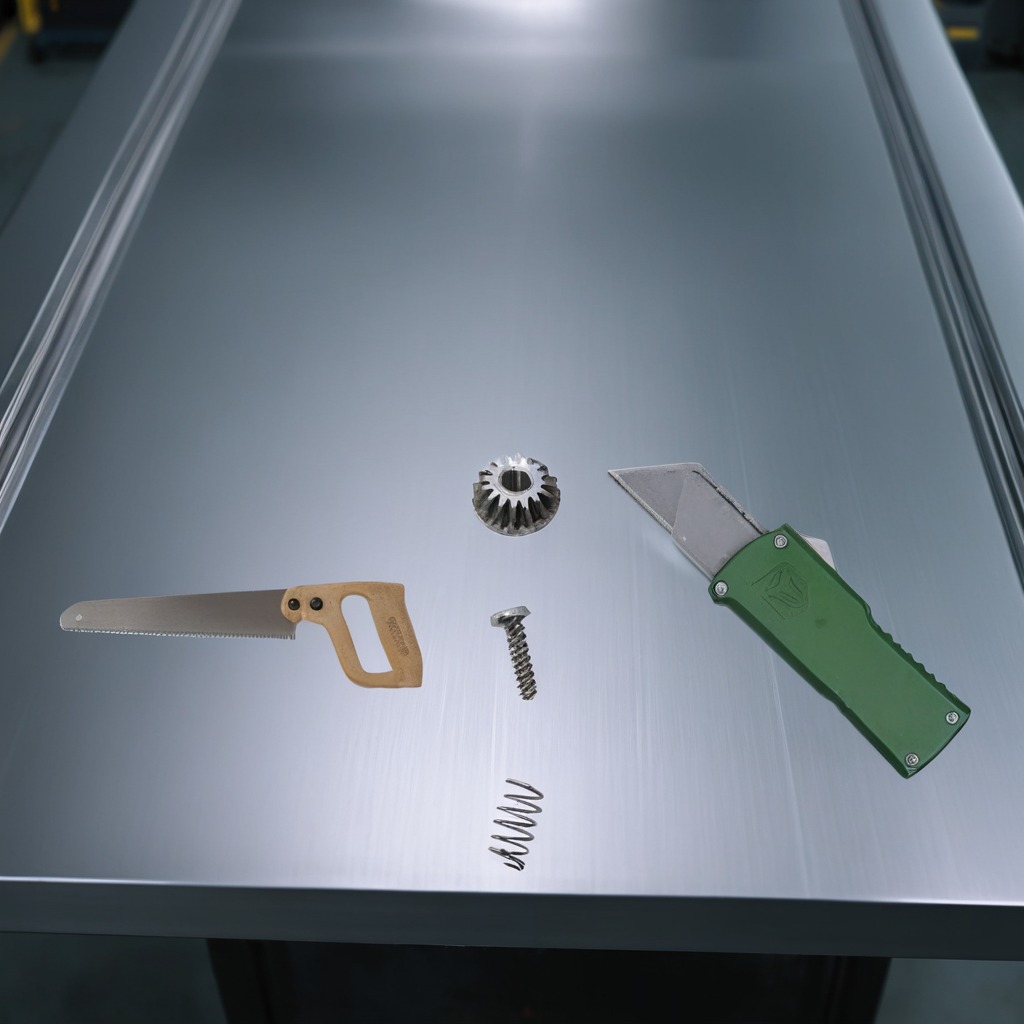
A gear with teeth, a knife, a screw, a spring, and a saw are lying on the metal table.